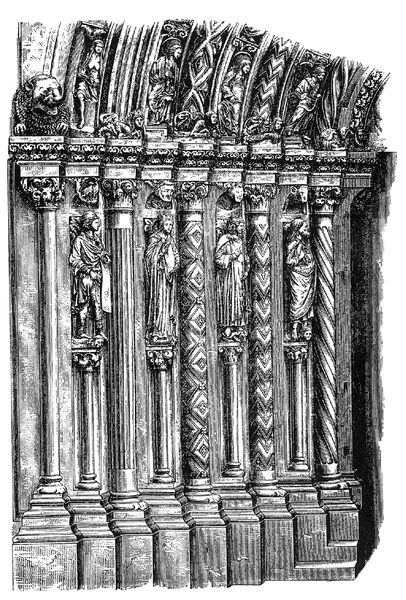
Titel: Dom in Freiberg, Goldene Pforte
Standort: Freiberg (EU - D - Sachsen)
Schlagwörter: mann, schatten, menschen, licht, männer, pfeiler, schwarz, säule, säulen, weiss, zeichnung, tiere, muster, architektur, mensch, sockel, kirche, figur, bogen, figuren, detail, bögen, karos, druck, schraffur, bleistift, portal, sims, skulpturen, statuen, mittelalter, löwe, heilige, halbsäulen, heiligenfigur, kapetelle, mann+männer